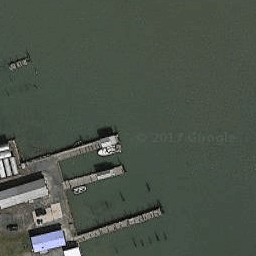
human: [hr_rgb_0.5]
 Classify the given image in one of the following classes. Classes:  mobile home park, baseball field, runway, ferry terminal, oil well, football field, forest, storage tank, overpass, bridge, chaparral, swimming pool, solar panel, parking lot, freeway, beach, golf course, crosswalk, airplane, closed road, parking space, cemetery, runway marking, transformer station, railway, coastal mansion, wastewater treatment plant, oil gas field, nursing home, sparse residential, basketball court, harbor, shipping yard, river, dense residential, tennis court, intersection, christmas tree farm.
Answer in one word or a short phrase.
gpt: ferry terminal